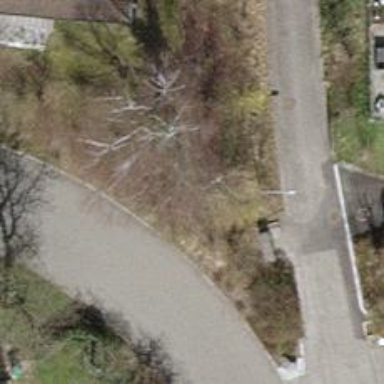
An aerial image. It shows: Urban tree adding natural touch to the cityscape.